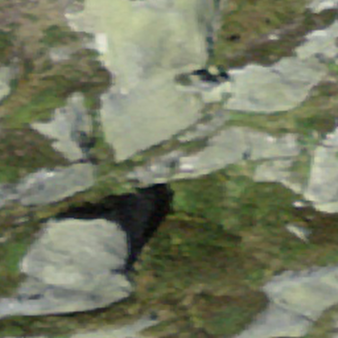
Label: bouldering_area